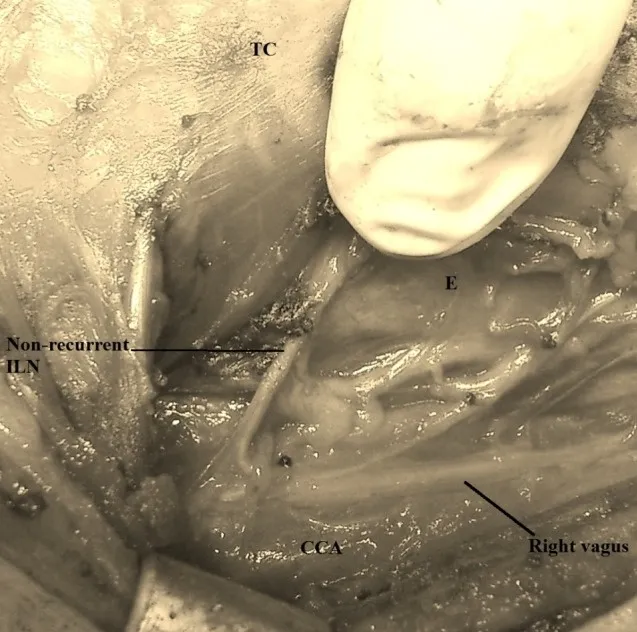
A transverse nervous structure emerging from the right vagus - non-recurrent inferior laryngeal nerve (ILN); the thyroid have been excised; CCA - common carotid artery; E - esophagus; TC - thyroid cartilage.
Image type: medical_photograph (other_medical_photograph)